Question: I have tried quite a few things so far with no luck:
I am using TinyMCE, which I run through mysql_real_escape_string() then add to database.
heres an example of the string thats stored in the DB:
'<p>It would be nice to be able to put this in 2 categories....</p>
<p>something to think about.</p>'
I retrieve the data then I get problems. I can't get rid of the
$string = the database entry listed above
'''
$string = substr($item['body'], 0, 120). "...";
$item['bodysum'] = nl2br(stripslashes(str_replace("
", "<br />", $string)));
'''
Here is a pic of the output.

I just want it to be normal HTML. If possible I'd like to convert it all to one line as well instead of making the section larger. Its supposed to be a summary of what someone posts, so having it make the summary area larger for 1 word then a new line doesn't make sense!
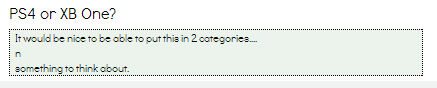
Answer: Is that "
" a literal "" followed by "n"? If that's the case, then try:
'''
$item['bodysum'] = nl2br(str_replace("\n", "<br />", $string));
'''